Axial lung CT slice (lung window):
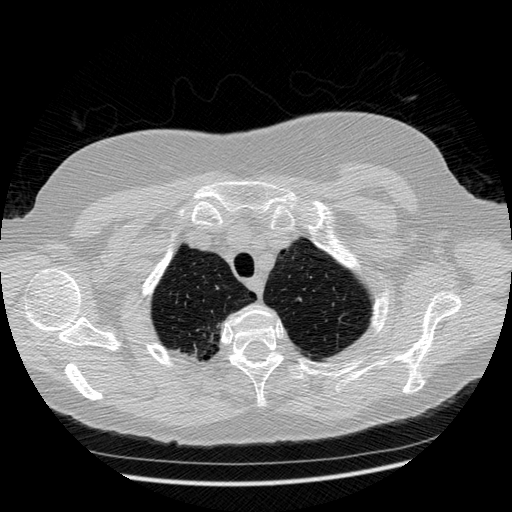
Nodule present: no